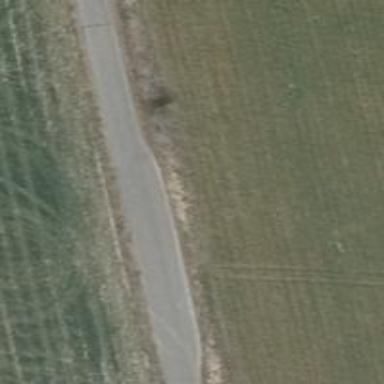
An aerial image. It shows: Passing place on the road.